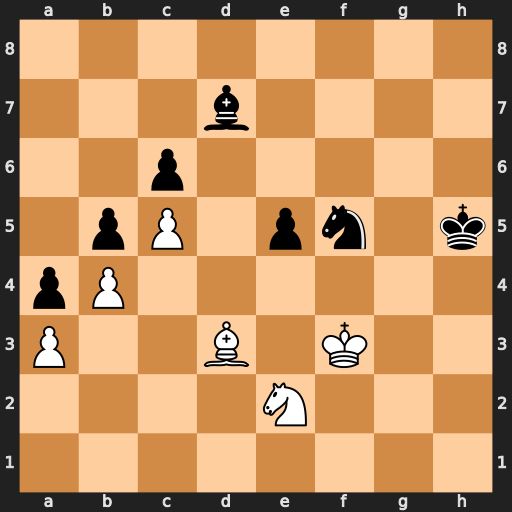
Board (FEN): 8/3b4/2p5/1pP1pn1k/pP6/P2B1K2/4N3/8
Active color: w
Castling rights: -
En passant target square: -
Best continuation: Ke4 Kg5 Kxe5 Nh6 Kd6